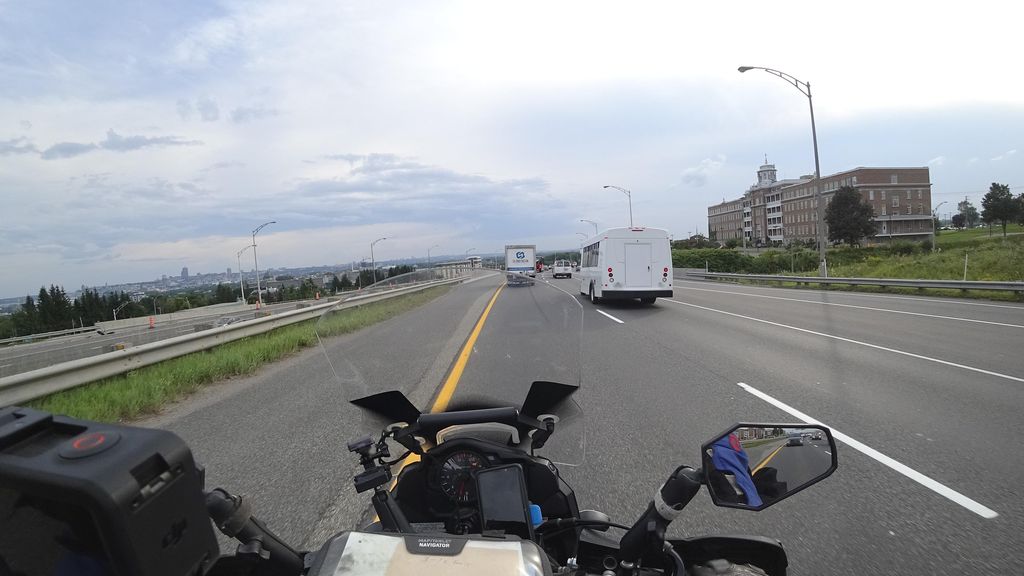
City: quebec_city